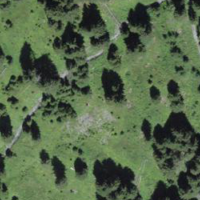
EUNIS habitat code: 43
Species observed at this site:
Epipactis atrorubens